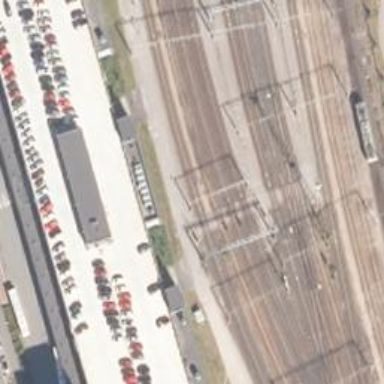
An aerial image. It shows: Railway level crossing.